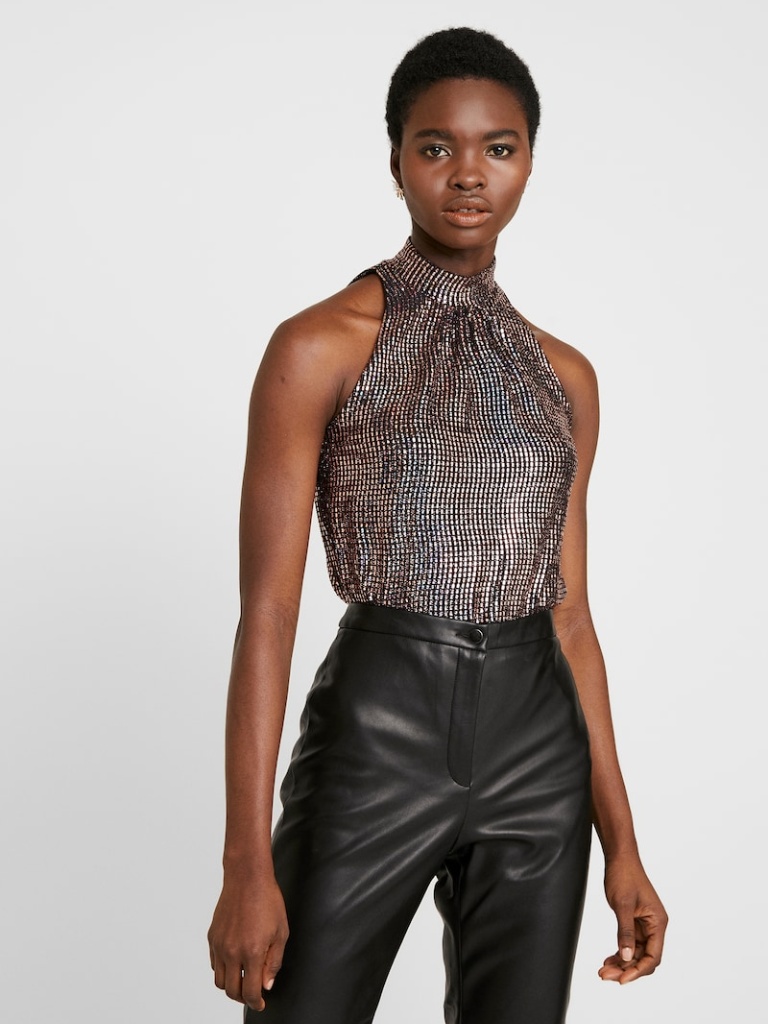
sequined tight sleeveless hip length Fully Tucked in high tank